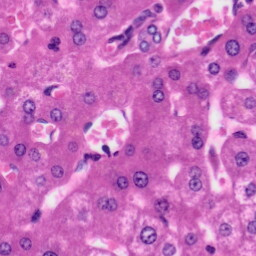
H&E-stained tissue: Liver